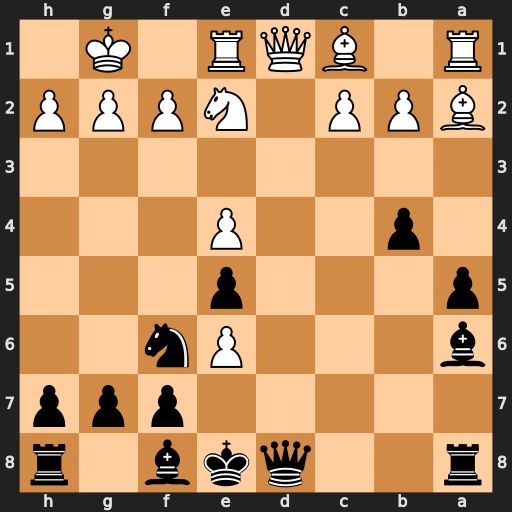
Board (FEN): r2qkb1r/5ppp/b3Pn2/p3p3/1p2P3/8/BPP1NPPP/R1BQR1K1
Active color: b
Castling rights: kq
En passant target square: -
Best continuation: Qxd1 exf7+ Ke7